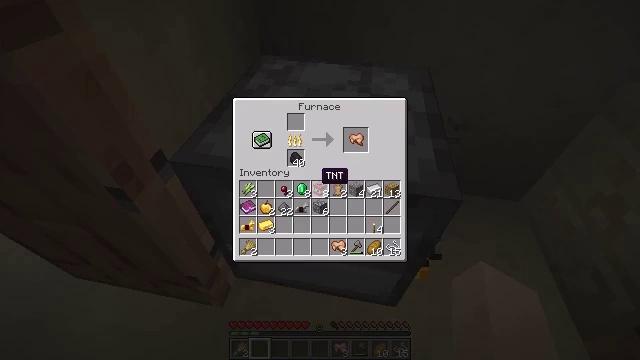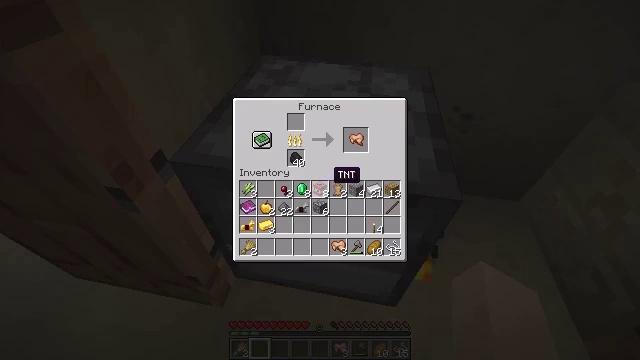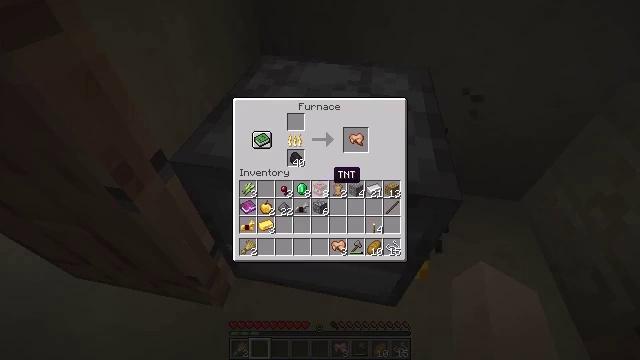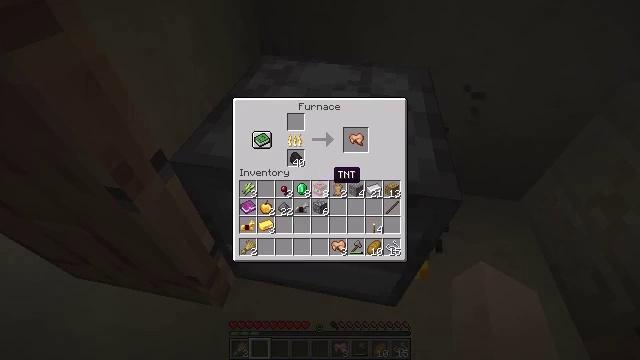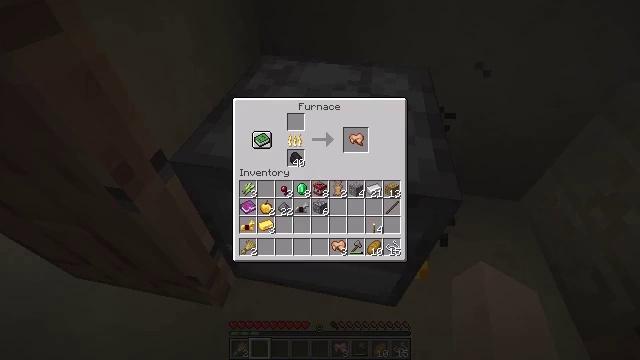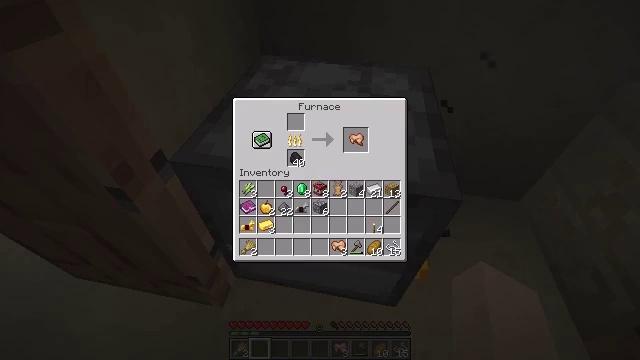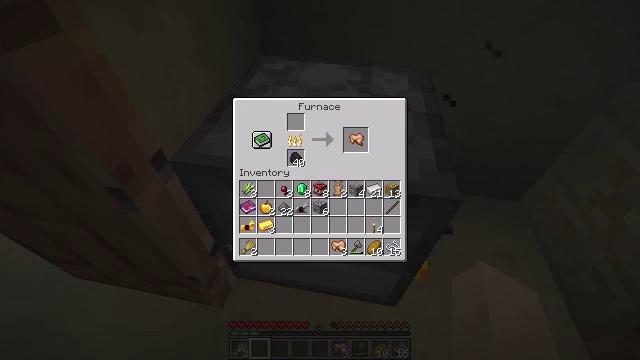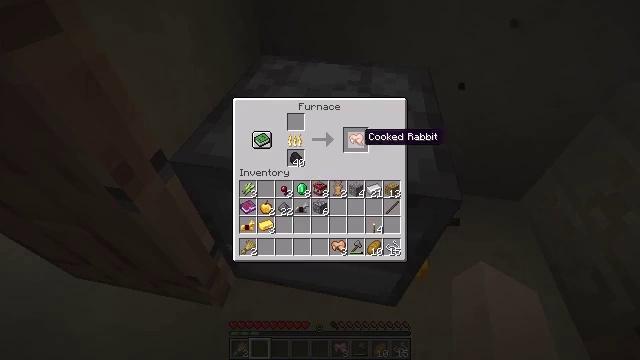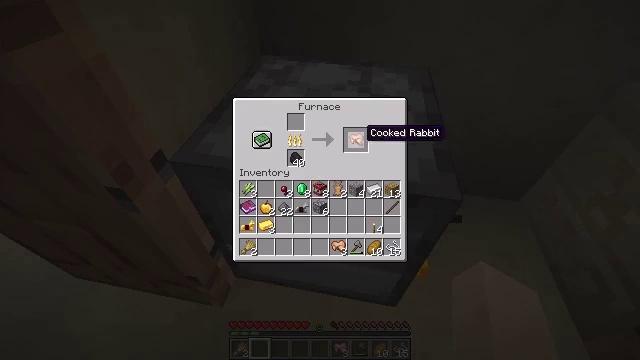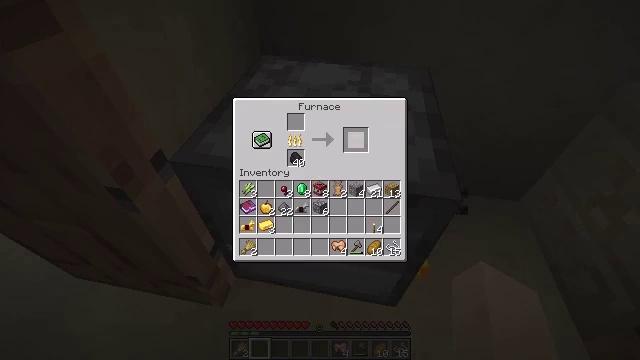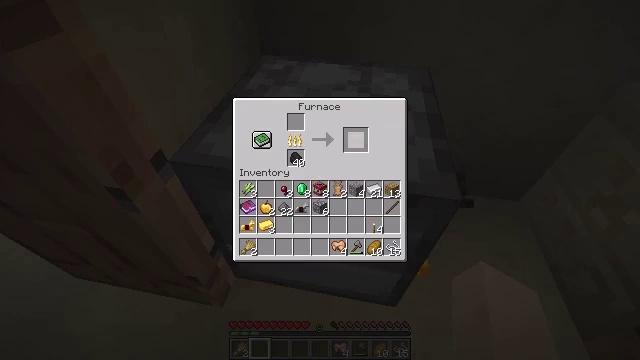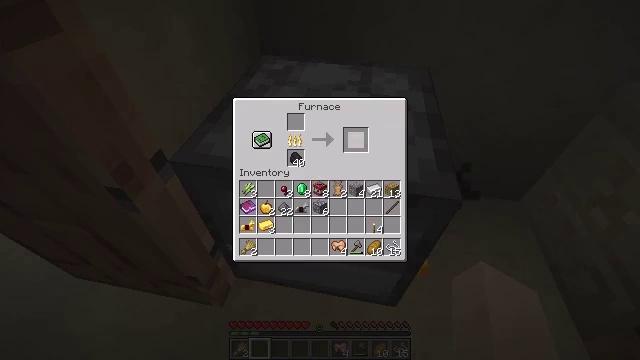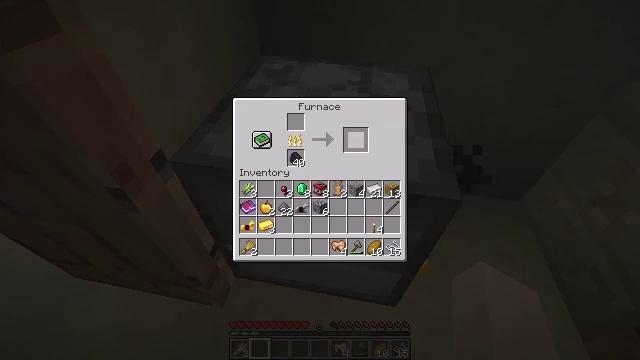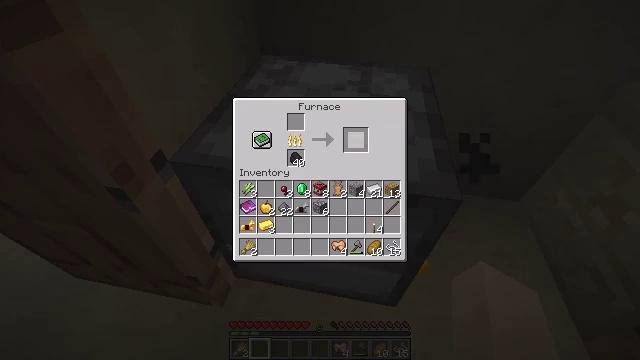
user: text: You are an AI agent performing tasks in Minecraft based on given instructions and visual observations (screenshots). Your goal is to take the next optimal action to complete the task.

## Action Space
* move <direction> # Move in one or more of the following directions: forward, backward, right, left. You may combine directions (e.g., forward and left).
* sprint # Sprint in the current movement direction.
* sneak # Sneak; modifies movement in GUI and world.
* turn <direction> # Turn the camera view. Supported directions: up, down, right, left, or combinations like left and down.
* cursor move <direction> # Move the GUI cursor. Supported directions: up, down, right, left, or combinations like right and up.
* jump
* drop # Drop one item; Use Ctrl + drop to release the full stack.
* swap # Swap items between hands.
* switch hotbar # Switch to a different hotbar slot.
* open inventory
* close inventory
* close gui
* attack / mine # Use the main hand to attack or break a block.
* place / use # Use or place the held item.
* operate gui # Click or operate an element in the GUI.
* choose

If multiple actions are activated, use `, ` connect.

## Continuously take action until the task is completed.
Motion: motion action
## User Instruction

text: Smelt a cooked rabbit with a furnace.
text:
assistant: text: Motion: cursor move right
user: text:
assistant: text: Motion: no_op
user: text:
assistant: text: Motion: sneak
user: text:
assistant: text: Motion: sneak, cursor move right
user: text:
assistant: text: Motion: sneak, cursor move right and up
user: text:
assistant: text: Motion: sneak, cursor move up
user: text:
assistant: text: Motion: sneak, cursor move up
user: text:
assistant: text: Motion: sneak
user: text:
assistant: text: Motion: sneak, operate gui
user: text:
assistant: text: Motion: sneak, operate gui
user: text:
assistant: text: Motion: sneak
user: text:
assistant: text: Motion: sneak
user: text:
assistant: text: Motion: sneak
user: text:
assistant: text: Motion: sneak